Field crop: maize
Growth stage: 2
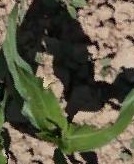
Species: maize